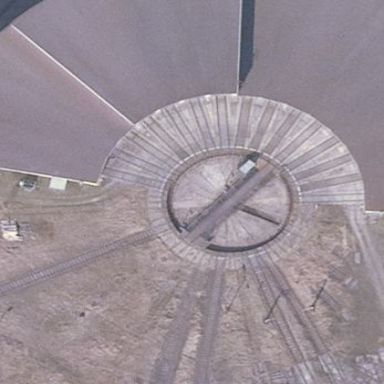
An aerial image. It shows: Railway turntable.